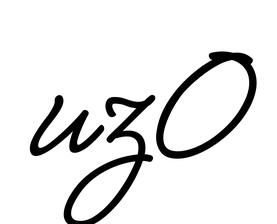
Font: MeowScript-Regular